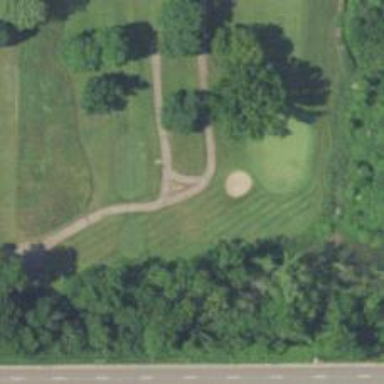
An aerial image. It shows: Path for golf carts.